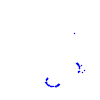
Particle: proton